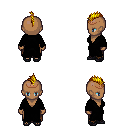
a pixel art fantasy rpg character, female body template, human, dark skin, black robe, robe skirt, blonde mohawk hairstyle, bronze tiara, ghillies, four views (front, back, left, right), 2x2 character sprite sheet, small pixel art, hard edges, no anti-aliasing